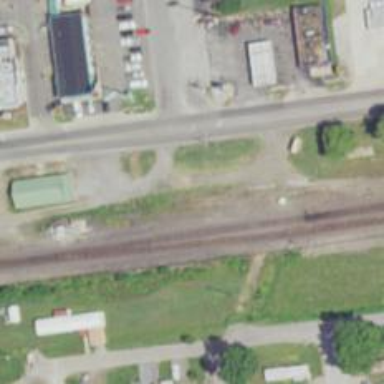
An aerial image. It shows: Railway spur junction.